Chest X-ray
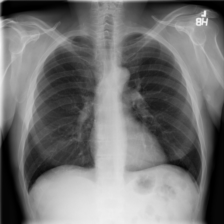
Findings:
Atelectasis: negative
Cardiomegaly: negative
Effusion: negative
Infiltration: negative
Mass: negative
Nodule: positive
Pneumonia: negative
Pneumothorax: negative
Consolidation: negative
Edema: negative
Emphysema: negative
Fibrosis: negative
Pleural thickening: negative
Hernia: negative